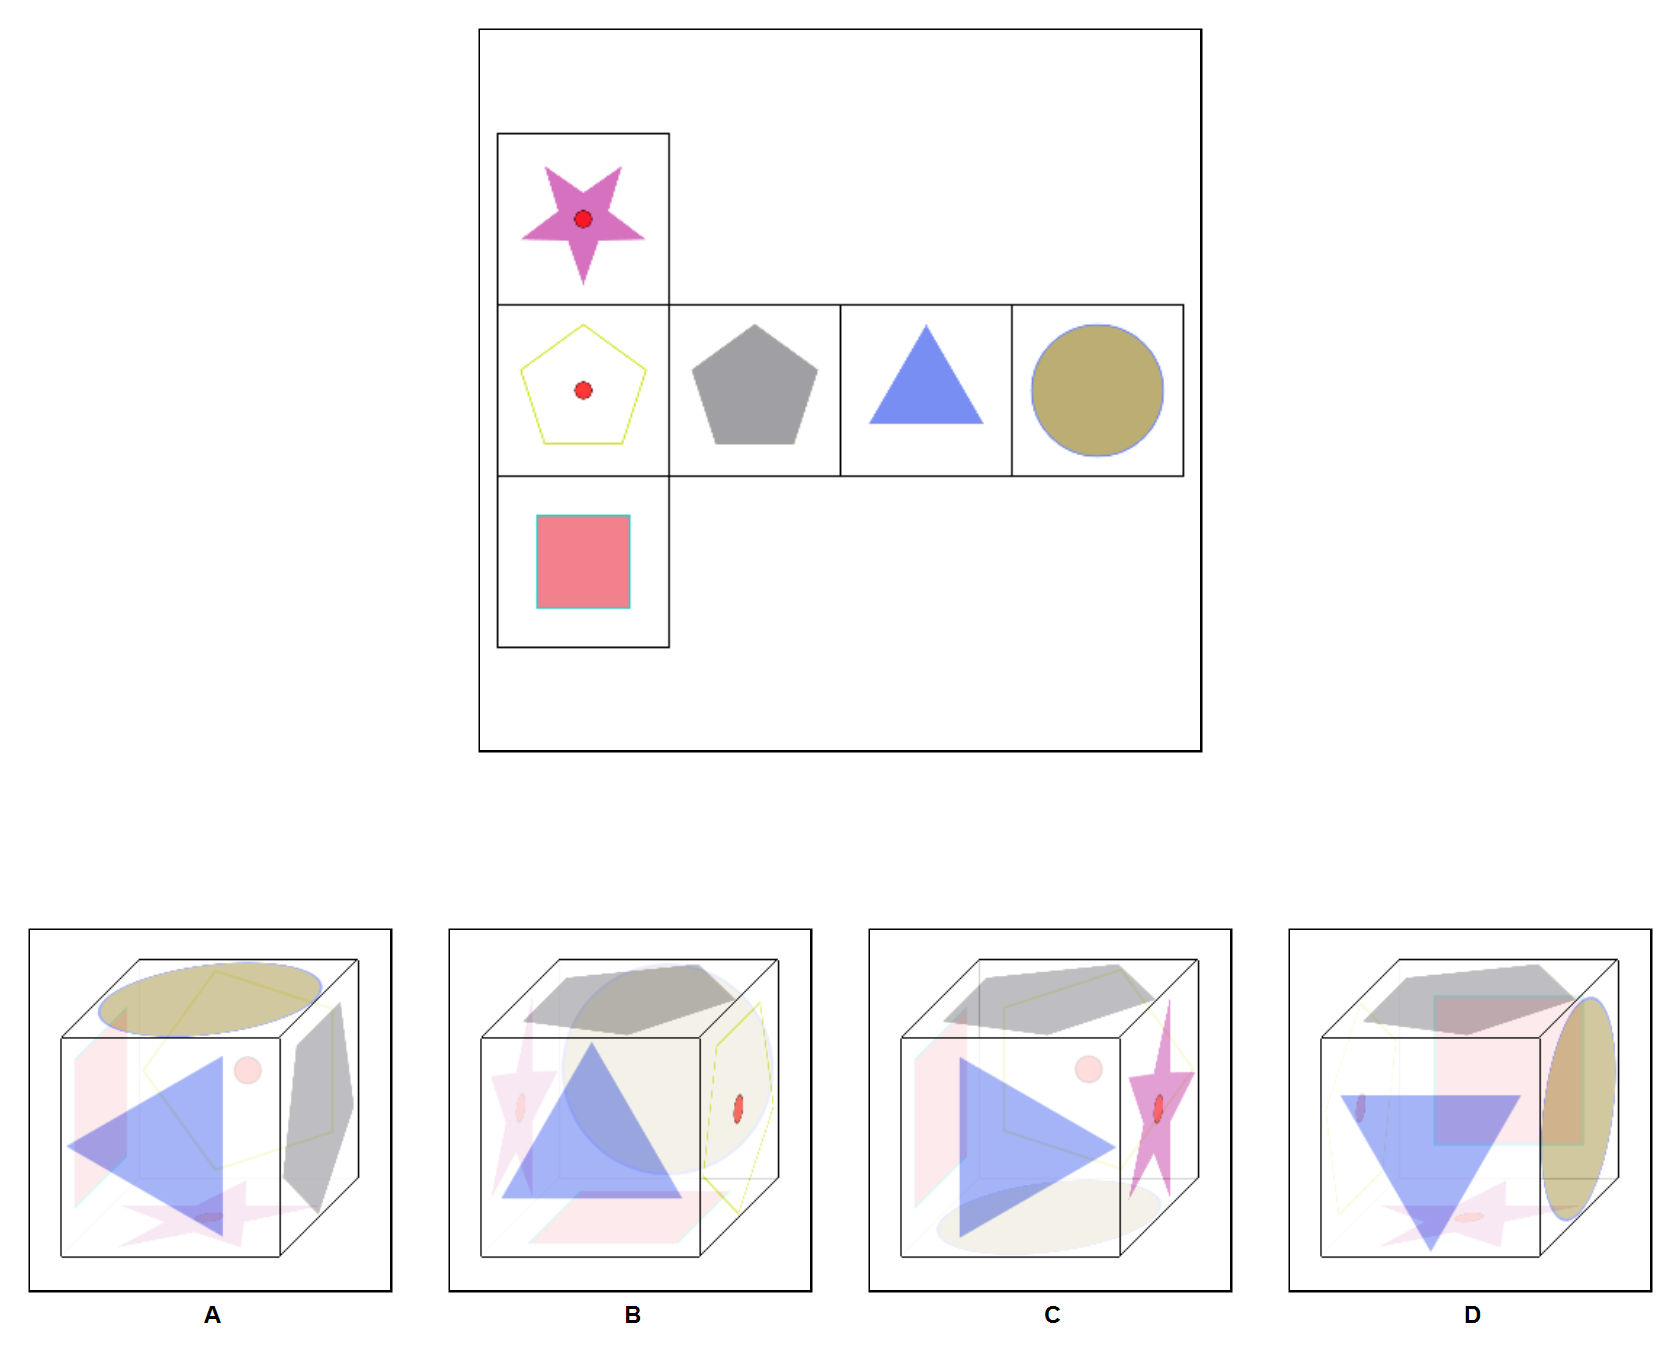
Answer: C